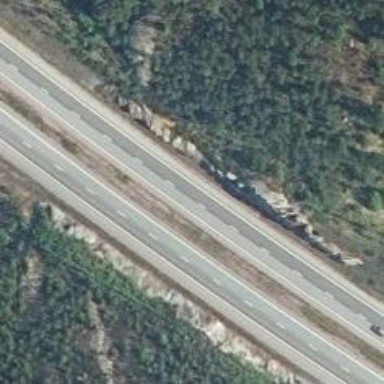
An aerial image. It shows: Asphalt motorway.